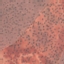
Land use / land cover: PermanentCrop